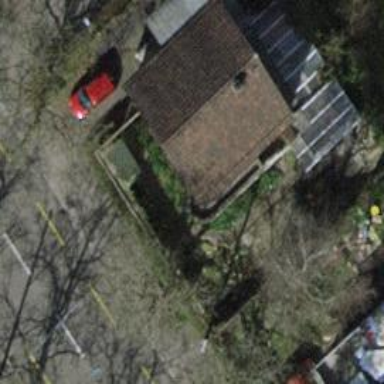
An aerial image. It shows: Detached building with gabled roof.